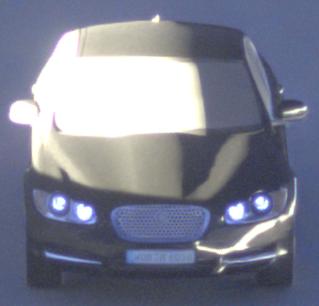
Make: Jaguar
Model: XF 3.0 V6
Detailed model: XF (X250) Limousine
Model produced from: 2010/02
Model produced until: 2010/10
Doors: 4
Color: black
Road condition: dry road
Daytime: sunrise or sunset
Contrast: high contrast